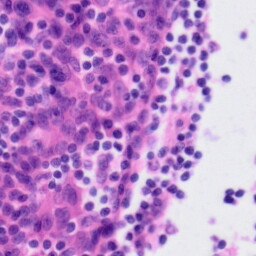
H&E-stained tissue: Tonsil